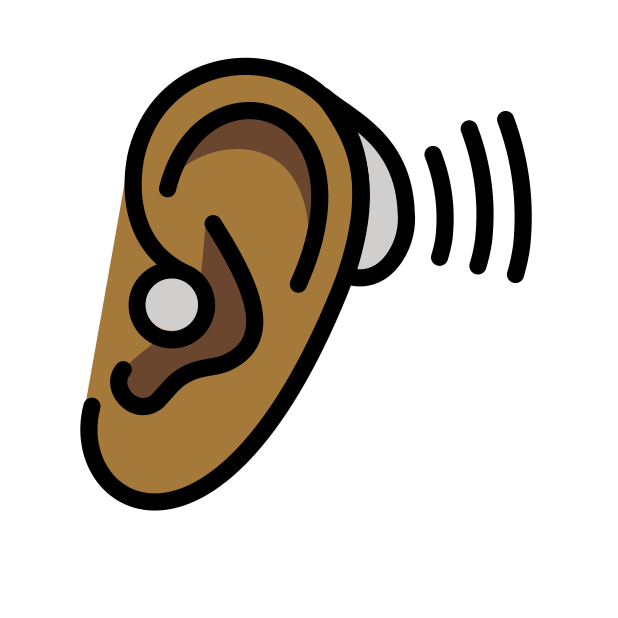
ear with hearing aid: medium-dark skin tone